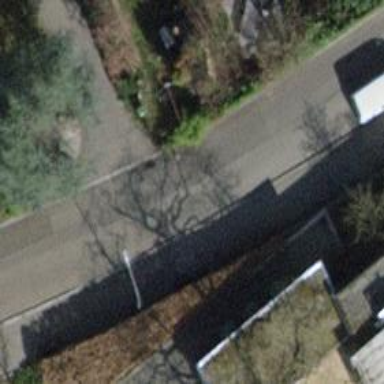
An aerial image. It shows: Residential road with asphalt surface and sidewalk on the left.